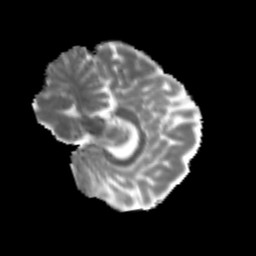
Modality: MD
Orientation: sagittal
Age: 26
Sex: female
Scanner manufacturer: siemens
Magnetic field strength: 3 T
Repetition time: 3.5 s
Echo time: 0.125 s